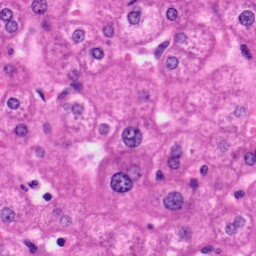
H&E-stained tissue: Liver